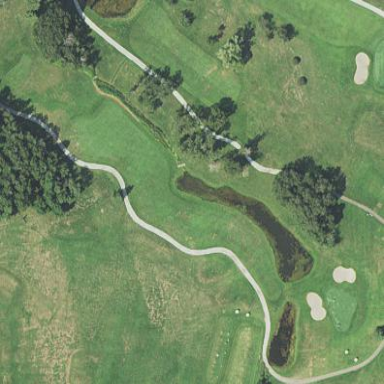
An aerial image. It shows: Water hazard on golf course. The hazard is natural water feature.